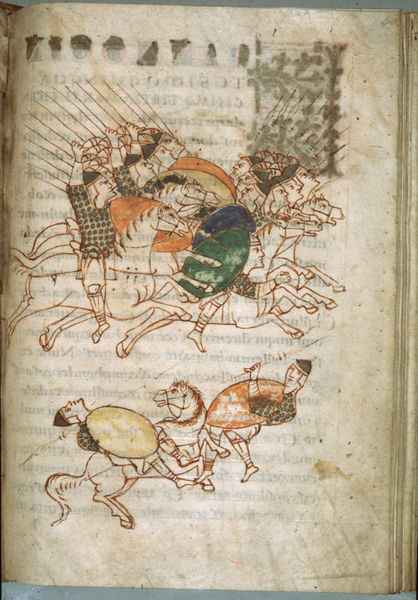
Titel: Makkabäer-Handschrift
Standort: Herkunftsort: Reichenau, Kloster St. Gallen (EU - D - BW)
Institution: Leiden, Universitätsbibliothek
Schlagwörter: kampf, grün, männer, zeichnung, pferde, reiter, reiten, krieg, blue, fight, hat, men, people, red, soldaten, soldier, soldiers, sword, swords, green, old, schild, buch, seite, schwert, tote, ritter, heer, rüstung, buchseite, horses, man, mittelalter, orange, helmet, knight, speere, drawing, paper, color, animals, army, sketch, battle, story, handschrift, dead, letters, arms, schilde, art, war, horse, shield, book, buchmalerei, asian, colour, japan, china, manuskript, page, shirt, spears, text, manuscript, middle age, spear, arrows, rider, helmets, sheild, warriors, weapons, asia, parchment, mail, illuminated, charging, ming, sikdaten, separ, hosemen, samuri, shogun, drawingg, old illustration, men on horseback